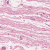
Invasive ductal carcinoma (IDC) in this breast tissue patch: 0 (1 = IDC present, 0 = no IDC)